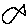
Label: fish